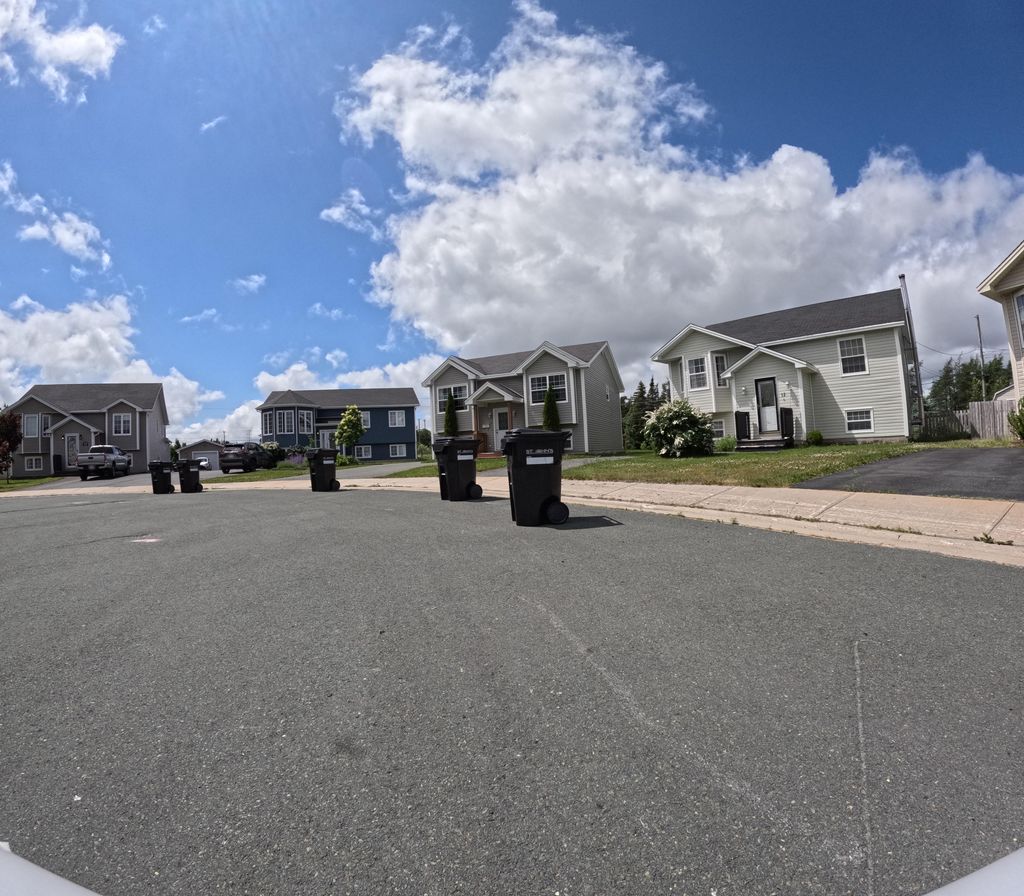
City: st_johns